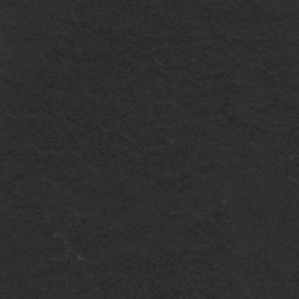
Label: frost